Field crop: maize
Growth stage: 1
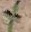
Species: atriplex